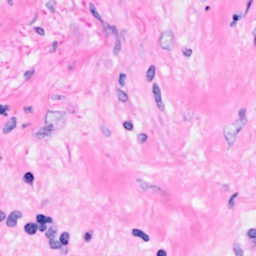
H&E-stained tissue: Breast